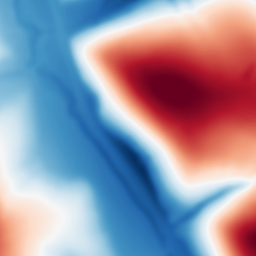
Category: multiscale
Decomposition family: dog
Decomposition parameters: sigma_low: 3
sigma_high: 100
Upsampling method: quartic
Upsampling parameters: scale: 4
Upsampling scale: 4